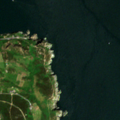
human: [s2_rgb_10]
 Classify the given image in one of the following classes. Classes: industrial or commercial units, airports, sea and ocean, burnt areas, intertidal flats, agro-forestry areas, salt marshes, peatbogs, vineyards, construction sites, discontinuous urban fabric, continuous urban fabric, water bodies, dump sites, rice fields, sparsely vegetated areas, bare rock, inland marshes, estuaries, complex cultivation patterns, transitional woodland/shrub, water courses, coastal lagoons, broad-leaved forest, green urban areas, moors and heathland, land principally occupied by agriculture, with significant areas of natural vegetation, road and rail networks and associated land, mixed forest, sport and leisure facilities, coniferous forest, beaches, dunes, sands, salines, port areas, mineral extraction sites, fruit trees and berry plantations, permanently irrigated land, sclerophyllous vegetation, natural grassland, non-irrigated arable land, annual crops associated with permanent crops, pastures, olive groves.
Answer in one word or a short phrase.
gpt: land principally occupied by agriculture, with significant areas of natural vegetation, moors and heathland, sea and ocean